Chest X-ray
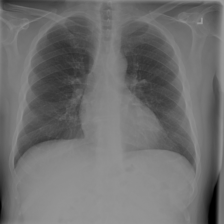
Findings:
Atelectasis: negative
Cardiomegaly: negative
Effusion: negative
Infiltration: negative
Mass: negative
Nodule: negative
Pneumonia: negative
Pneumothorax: negative
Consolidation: negative
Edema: negative
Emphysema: negative
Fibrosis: negative
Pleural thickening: negative
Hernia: negative